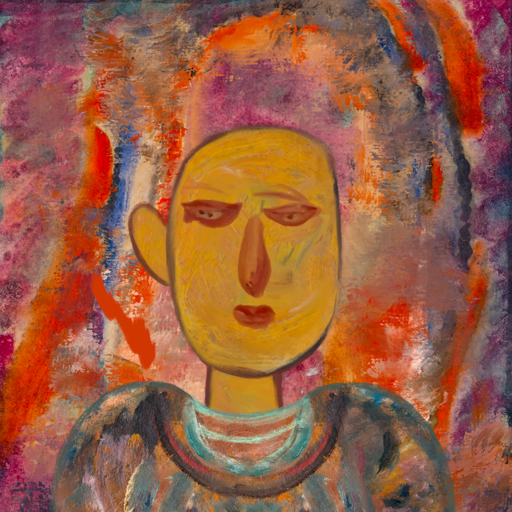
Background: Experience, Head And Neck Front: After_Raid, Face Front: Pious_Lady, Bust: Boggyland, Hair Front: Blank, Head Accessory: Blank, Second Necklace: Blank, Necklace: Blank, Baby: Blank